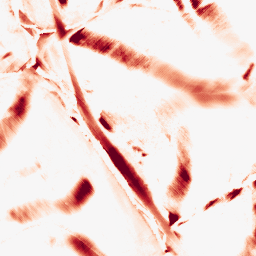
Category: morphological
Decomposition family: morphological_diamond
Decomposition parameters: operation: opening
radius: 20
Upsampling method: lanczos
Upsampling parameters: scale: 4
Upsampling scale: 4